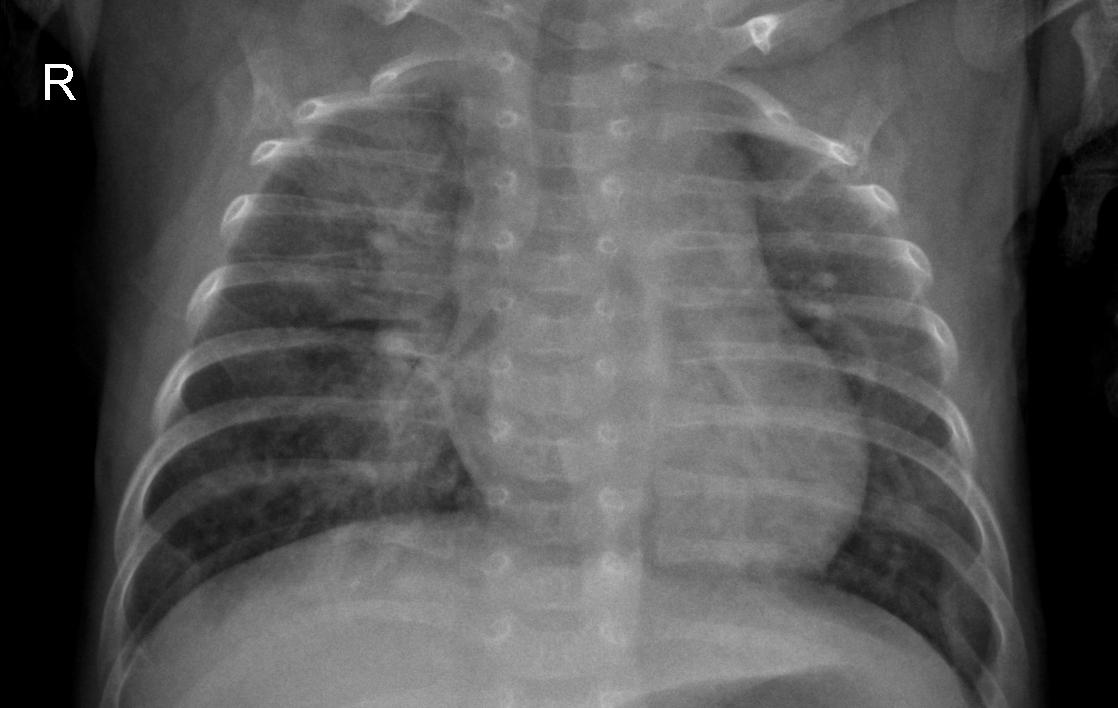
Diagnosis: PNEUMONIA